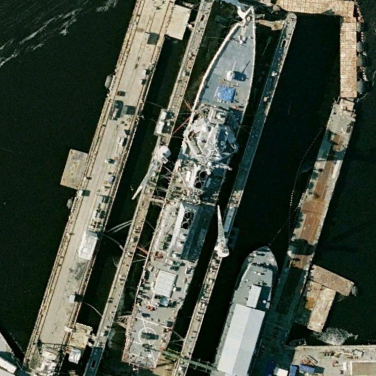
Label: destroyer